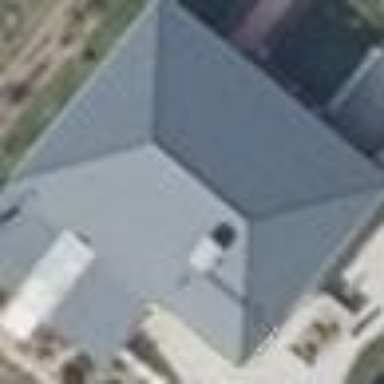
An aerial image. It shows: House with hipped roof. The black roof runs along the orientation of the house.